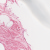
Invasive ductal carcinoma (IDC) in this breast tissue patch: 0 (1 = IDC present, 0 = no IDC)